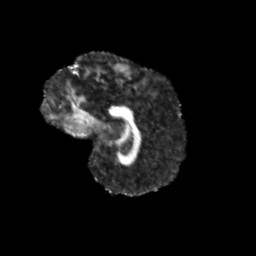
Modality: FA
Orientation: sagittal
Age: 12
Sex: male
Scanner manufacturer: siemens
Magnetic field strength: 3 T
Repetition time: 3.8 s
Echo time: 0.07 s